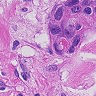
Metastatic tissue present: yes